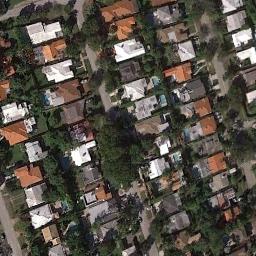
Label: residential